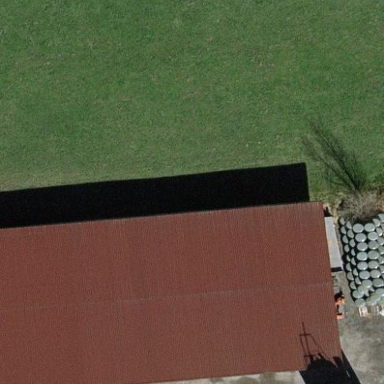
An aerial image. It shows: Stable.